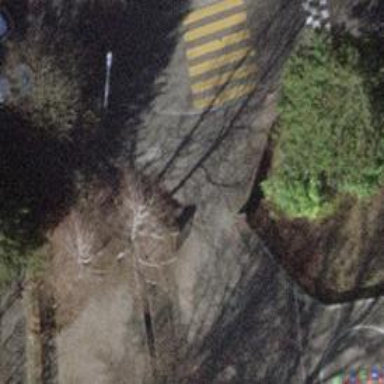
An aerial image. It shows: Unmarked crossing with traffic calming table.